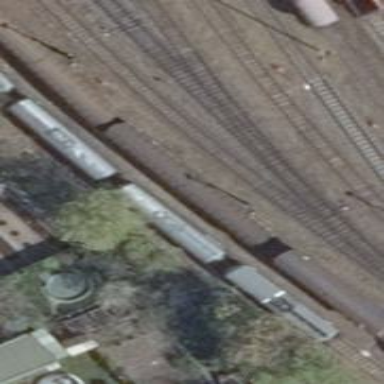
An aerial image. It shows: Railway switch.